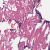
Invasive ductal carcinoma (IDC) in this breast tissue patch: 0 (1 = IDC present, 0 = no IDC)